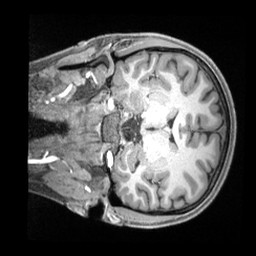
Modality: T1w
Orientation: coronal
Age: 19
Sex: female
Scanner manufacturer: siemens
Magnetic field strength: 3 T
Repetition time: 2.4 s
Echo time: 0.00226 s